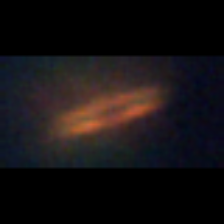
Taxon: Pennate
Group: Diatoms